Question: Im generating some content with PHP, but after the number of contents is more than 5 the height becomes greater than that of the div, so i don't want it to stack on top of the div, but to move to the right of the div and start from the top. Here's an image.

'''
echo '<a class="LibSectOpen">
<span style="display:none" class="SectionName">'.$Section.'</span>
<div class="LibrarySects"><div class="LibrarySectsHeader">'.$Section.'</div>
<div class="LibrarySectsShelf">';
while($row = mysql_fetch_array($log2)){
echo '<div class="LibrarySectsShelf_Book" style="background-color:'.$Color.'"
title="Author: '.$row['bbookauthor'].'">'.$row['bbookname'].'</div>';
}
echo ' </div>
</div>
</a>';
'''
As it looks, the philosophy books in the example goes down, and i want it to go to the right and start another column of five books and so on.
Any ideas i can do this with JQuery and CSS?
'''
.LibrarySectsHeader {
border:1px #CCC solid;width:500px; margin:2px; padding:1px; height:18px;border-radius:2px 2px 2px 2px; font-size:10px; color:rgba(0,0,0,1) !important; background-color: rgba(255,255,255,0.6); line-height:18px;
}
.LibrarySectsShelf {
border:1px #CCC solid;width:499px; margin:2px; padding:1px; height:129px;border-radius:2px 2px 2px 2px; font-size:10px; background-color: rgba(255,255,255,0.2); line-height:18px; background-image:url(images/bg/wood.jpg); background-size:100%; background-repeat:no-repeat;
}
.LibrarySectsShelf_Book {
border:1px #C90 solid;width:148px;height:23px; margin-bottom:1px;border-radius:3px 3px 3px 3px; font-size:10px; background-color: rgba(51,153,255,0.9); padding-left:2px; line-height:22px; color:rgba(255,255,255,1) !important; overflow: hidden;
}
.LibraryBooks {
border:1px #CCC solid;width:502px; margin:2px; padding:1px;border-radius:2px 2px 2px 2px; font-size:10px; background-color: rgba(102,102,102,1); line-height:18px;
}
'''
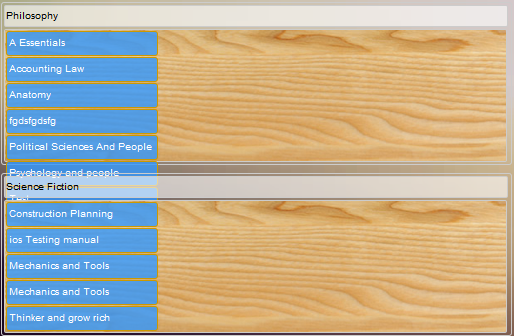
Answer: You can achieve the output you want using only PHP,HTML,CSS solution which you are already using:
'''
$i=1;
echo '<a class="LibSectOpen">
<span style="display:none" class="SectionName">'.$Section.'</span>
<div class="LibrarySects"><div class="LibrarySectsHeader">'.$Section.'</div>
<div class="LibrarySectsShelf"><div class="move_right">';
while($row = mysql_fetch_array($log2)){
echo '<div class="LibrarySectsShelf_Book" style="background-color:'.$Color.'"
title="Author: '.$row['bbookauthor'].'">'.$row['bbookname'].'</div>';
if($i%5==0)
{
echo '</div><div class="move_right">';
}
$i++;
}
echo '</div></div></div></a>';
'''
The above code uses '<div class="move_right"> ... </div>' to divide elements in group of 5 so as to display each group in a new column.
'''
.move_right{
display:inline-block;
vertical-align:top;
}
'''
## Fiddle of how the generated HTML's output will be